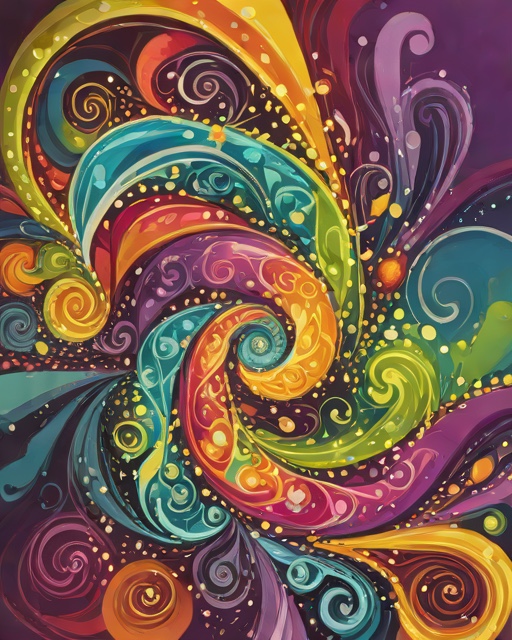
Category: Congratulations